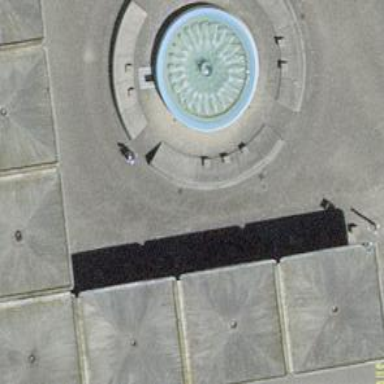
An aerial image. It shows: Beautiful fountain.